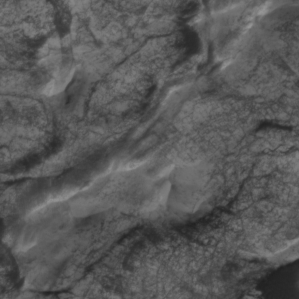
Label: non_frost